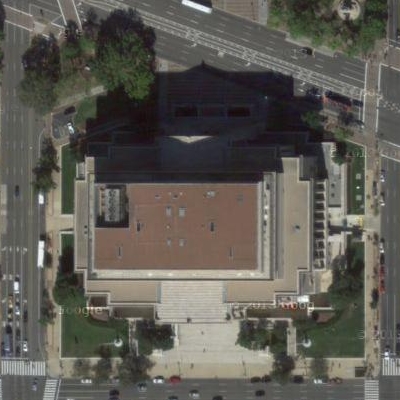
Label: Industry